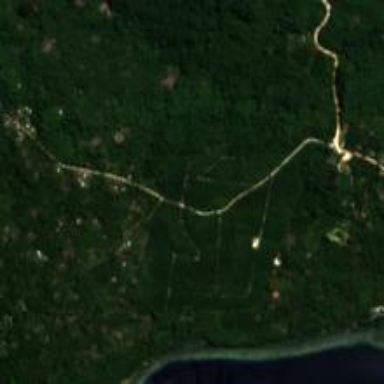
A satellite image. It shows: Orchard filled with oil palms. The main crop here is oil palm.